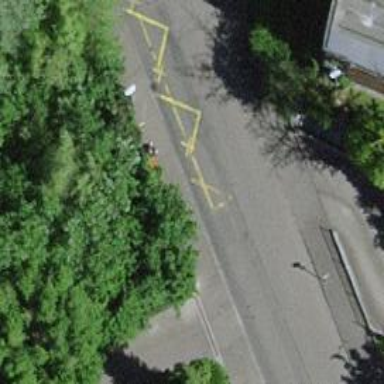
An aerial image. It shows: Bus stop with designated public transport stop position.